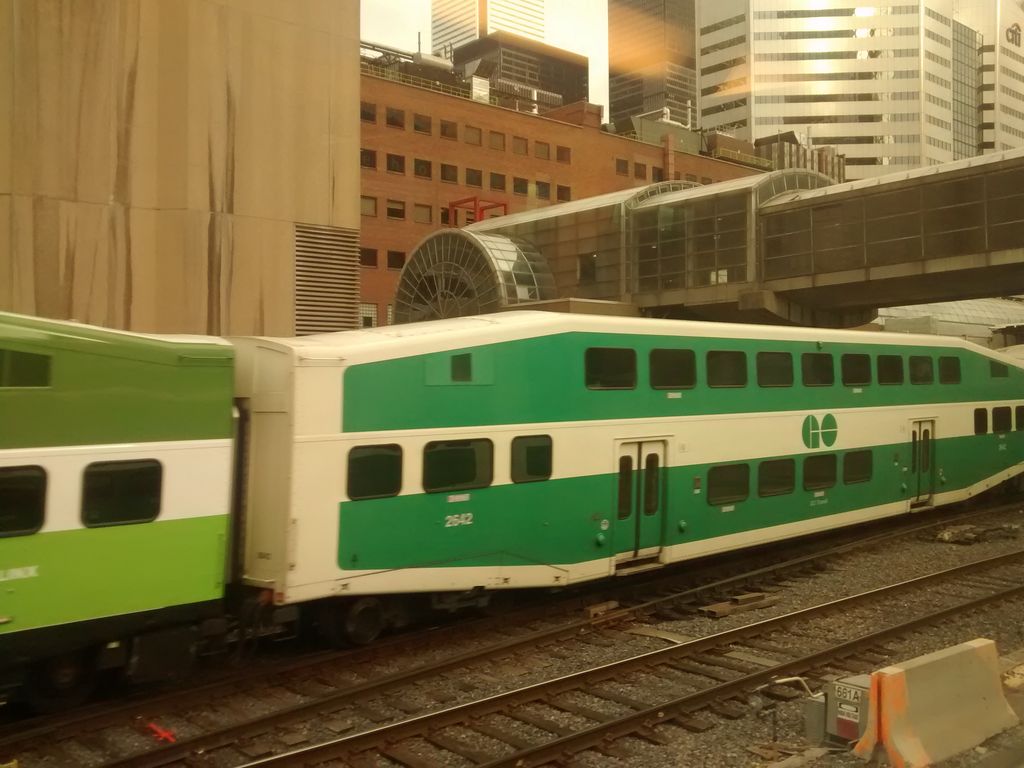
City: toronto